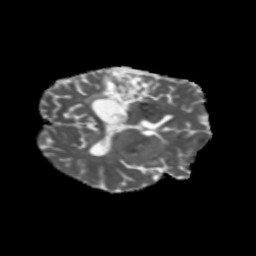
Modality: MD
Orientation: axial
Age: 49
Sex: male
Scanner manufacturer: siemens
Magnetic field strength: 3 T
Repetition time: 5.47 s
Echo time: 0.0854 s